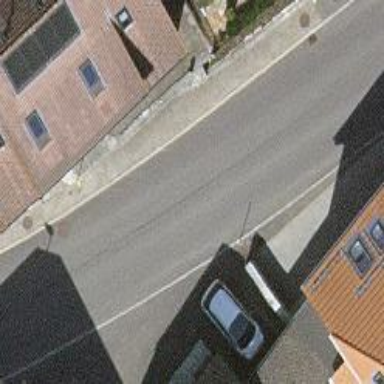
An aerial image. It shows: Tertiary road with asphalt surface.